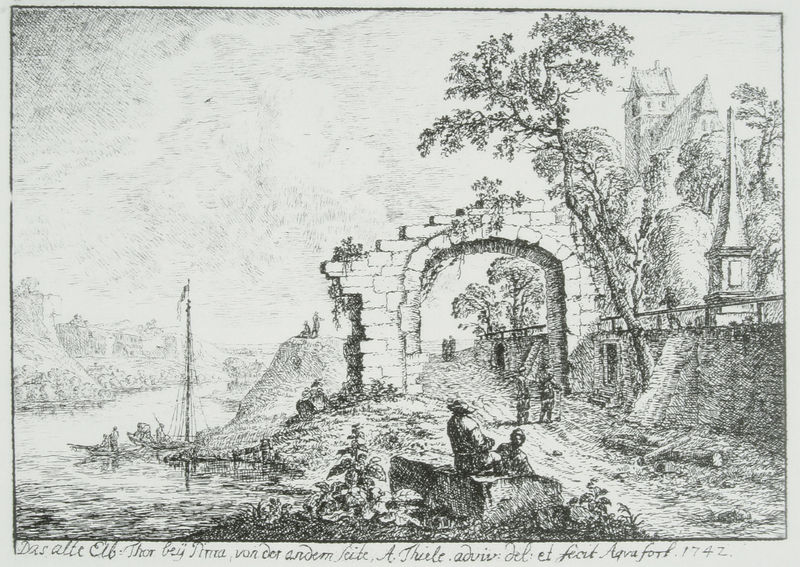
Titel: Das alte Elbtor bei Pirna von Süden
Künstler: Johann Alexander Thiele
Standort: Dresden
Institution: Staatliche Kunstsammlungen, Kupferstich-Kabinett
Schlagwörter: baum, berg, blätter, dunkel, himmel, laub, mann, meer, wasser, weiß, baumstämme, bäume, fluss, kirchturm, landschaft, menschen, see, sitzen, stadt, ufer, äste, fenster, hell, holz, schwarz, skizze, straße, zeichnung, dach, gebäude, haus, schloss, weg, rahmen, stein, steine, hügel, natur, stamm, zweige, brücke, brüstung, gehen, gewässer, kirche, sitzend, pflanzen, wald, boot, boote, turm, aussicht, schiff, schrift, segelboot, papier, bogen, studie, mast, segelschiff, berge, fels, gebirge, mauer, grafik, graphik, rast, bank, figuren, rundbogen, kai, kaimauer, böschung, romantik, durchgang, geländer, warten, jahreszahl, tor, verfall, eingang, ruine, burg, kloster, torbogen, denkmal, druck, schraffur, schwarz weiß, radierung, stich, titel, text, wimpel, segmentbogen, portal, handwerker, pforte, holzfäller, wanderer, obelisk, assis, stadtmauer, bettler, einfahrt, steintor, abtei, dresden, kupferstich, bau, arbre, paysage, treidelpfad, eau, legende, ville, riviere, flussufer, durchfahrt, latein, stick, dessin, elbe, chateau, erläuterung, pont, bege, chemin, mur, uferweg, pirna, hommes, elb, stahlstich, nostalgie, alexander thiele, das alte elb, eifahrt, elbtor, erkärung, flusufer, thiel, alexander, thiele, tstad, weg7, personnes, bake, gerge, verge, 1742, ruzine, menscxhen, aquafort, das, atte, erau, elbthor